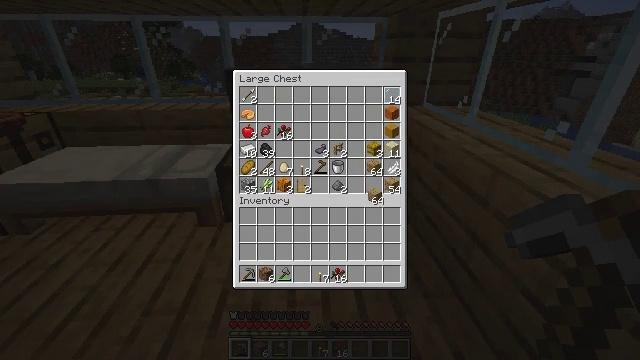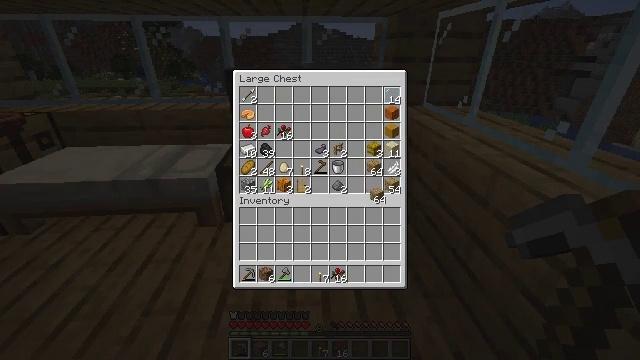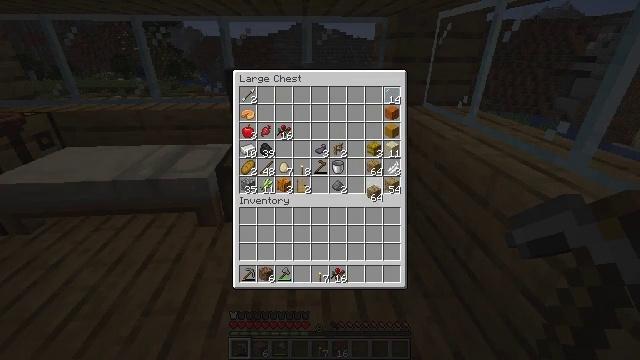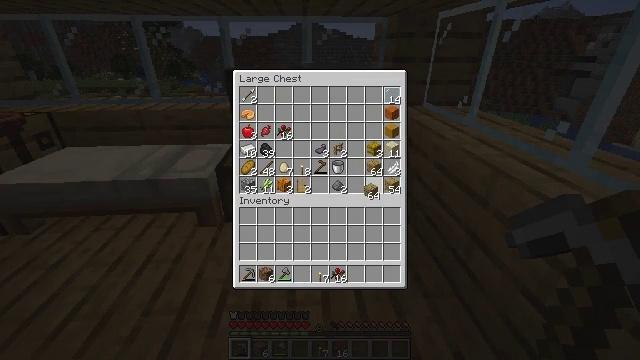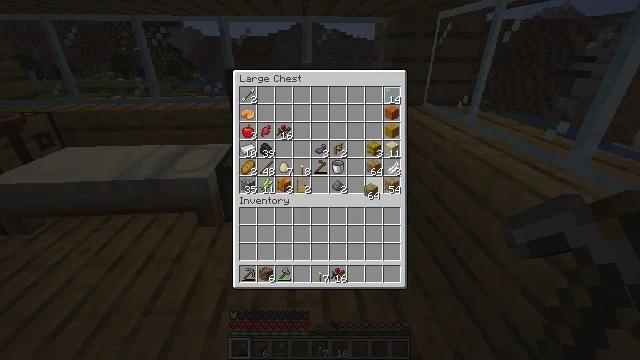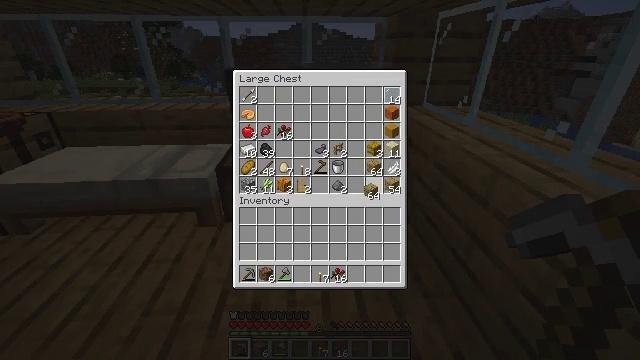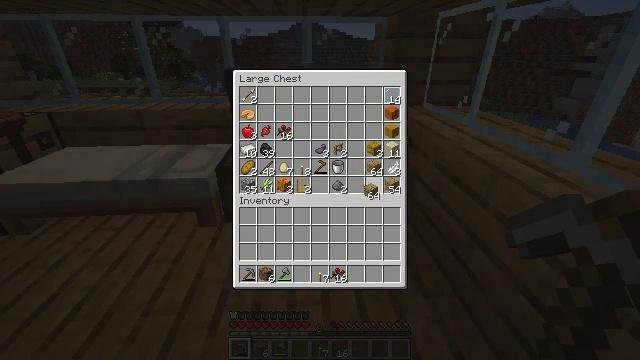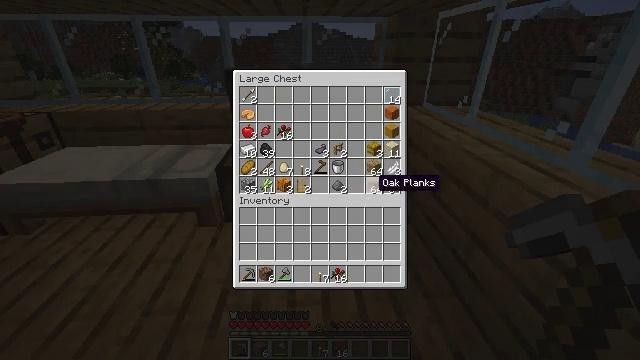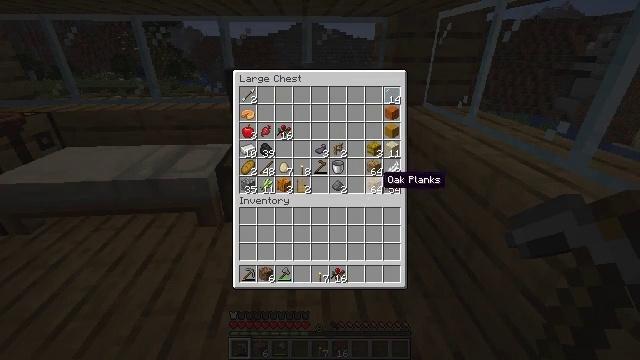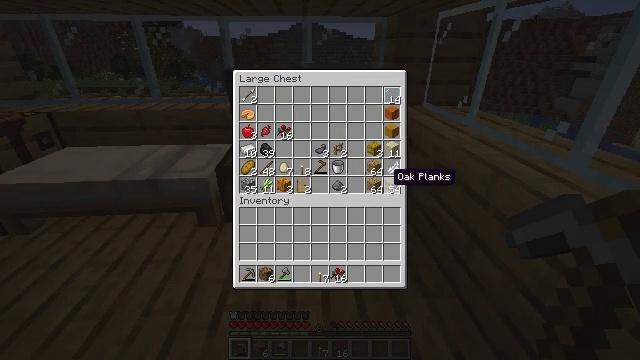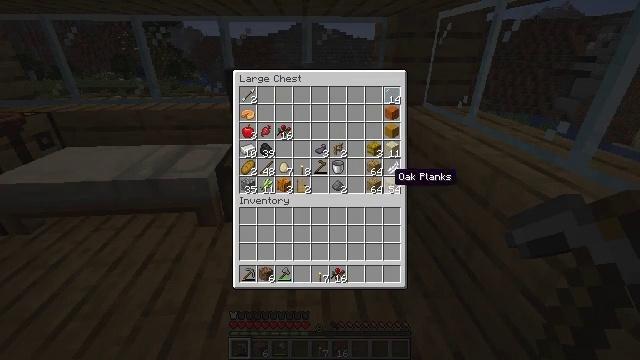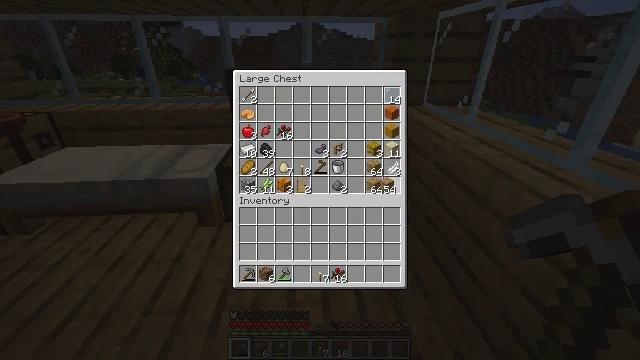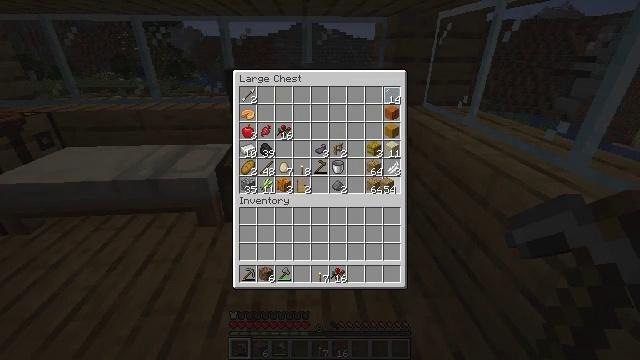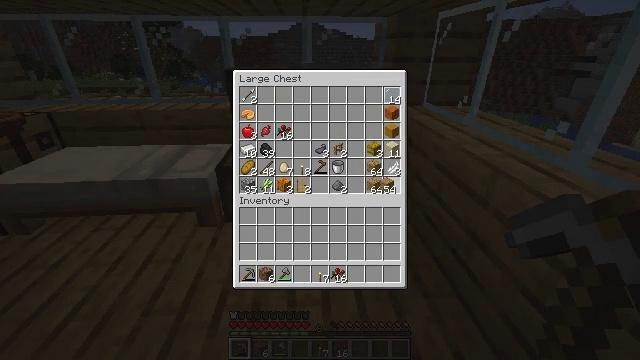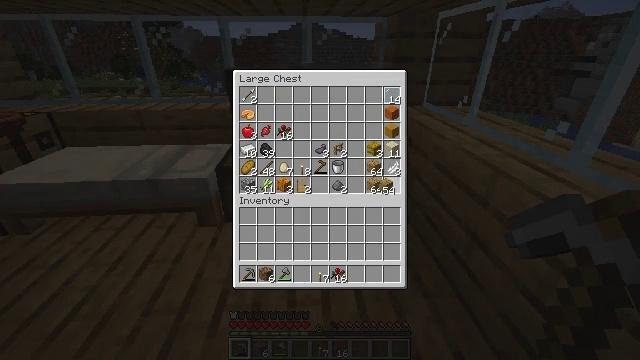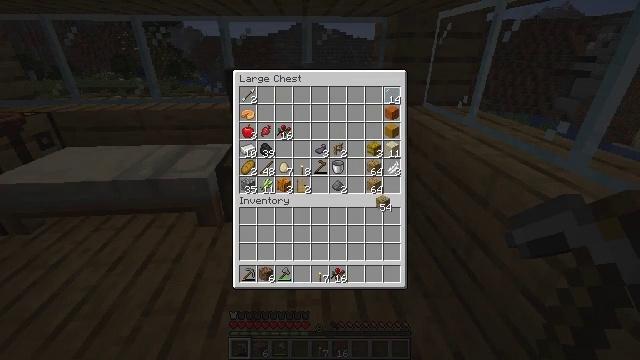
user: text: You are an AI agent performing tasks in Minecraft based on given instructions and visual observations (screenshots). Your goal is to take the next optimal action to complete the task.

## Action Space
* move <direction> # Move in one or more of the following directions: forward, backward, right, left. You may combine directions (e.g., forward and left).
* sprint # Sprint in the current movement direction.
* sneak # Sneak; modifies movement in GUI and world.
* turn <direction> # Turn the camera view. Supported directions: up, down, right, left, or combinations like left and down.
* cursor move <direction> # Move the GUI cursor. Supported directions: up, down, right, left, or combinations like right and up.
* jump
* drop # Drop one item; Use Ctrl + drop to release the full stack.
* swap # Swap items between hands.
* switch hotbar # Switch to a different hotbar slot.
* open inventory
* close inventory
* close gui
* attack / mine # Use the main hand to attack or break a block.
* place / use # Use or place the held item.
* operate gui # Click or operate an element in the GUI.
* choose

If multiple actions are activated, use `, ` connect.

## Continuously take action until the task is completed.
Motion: motion action
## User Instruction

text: Craft a shield with wood and iron.
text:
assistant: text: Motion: no_op
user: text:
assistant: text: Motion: no_op
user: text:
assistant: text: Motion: no_op
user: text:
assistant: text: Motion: operate gui
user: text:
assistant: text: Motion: operate gui
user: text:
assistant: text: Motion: operate gui
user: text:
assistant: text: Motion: no_op
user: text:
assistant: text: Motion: no_op
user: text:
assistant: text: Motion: cursor move right
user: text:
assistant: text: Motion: no_op
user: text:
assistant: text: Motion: operate gui
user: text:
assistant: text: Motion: operate gui
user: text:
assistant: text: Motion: operate gui
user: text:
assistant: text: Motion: no_op
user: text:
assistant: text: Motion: cursor move down
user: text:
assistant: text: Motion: cursor move down
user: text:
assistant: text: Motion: no_op
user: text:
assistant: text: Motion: no_op
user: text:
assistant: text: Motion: no_op
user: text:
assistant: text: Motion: no_op
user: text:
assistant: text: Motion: operate gui
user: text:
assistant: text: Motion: operate gui
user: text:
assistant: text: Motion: operate gui
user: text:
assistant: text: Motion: no_op
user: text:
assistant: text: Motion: cursor move left
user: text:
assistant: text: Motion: cursor move left and up
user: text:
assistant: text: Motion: cursor move left and up
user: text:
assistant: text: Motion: no_op
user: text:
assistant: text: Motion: cursor move up
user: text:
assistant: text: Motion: no_op